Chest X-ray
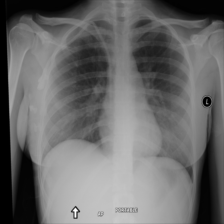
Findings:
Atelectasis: negative
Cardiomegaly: negative
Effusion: negative
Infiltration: negative
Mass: positive
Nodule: negative
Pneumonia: negative
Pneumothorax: negative
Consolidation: negative
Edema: negative
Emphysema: negative
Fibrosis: negative
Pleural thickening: negative
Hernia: negative